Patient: sex F, age 89
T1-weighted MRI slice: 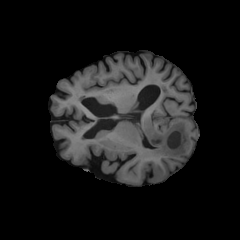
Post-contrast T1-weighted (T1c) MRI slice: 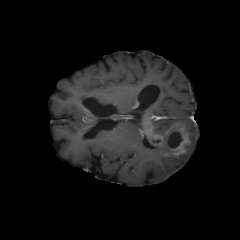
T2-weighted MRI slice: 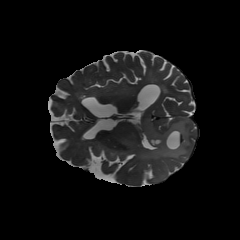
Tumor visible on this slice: yes
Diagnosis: Glioblastoma, IDH-wildtype
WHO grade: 4